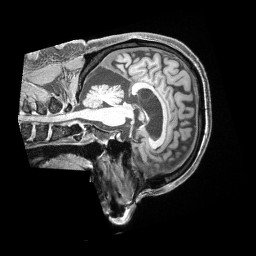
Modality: T1w
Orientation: sagittal
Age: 66
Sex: male
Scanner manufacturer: siemens
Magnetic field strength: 3 T
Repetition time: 2.5 s
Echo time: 0.00222 s